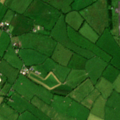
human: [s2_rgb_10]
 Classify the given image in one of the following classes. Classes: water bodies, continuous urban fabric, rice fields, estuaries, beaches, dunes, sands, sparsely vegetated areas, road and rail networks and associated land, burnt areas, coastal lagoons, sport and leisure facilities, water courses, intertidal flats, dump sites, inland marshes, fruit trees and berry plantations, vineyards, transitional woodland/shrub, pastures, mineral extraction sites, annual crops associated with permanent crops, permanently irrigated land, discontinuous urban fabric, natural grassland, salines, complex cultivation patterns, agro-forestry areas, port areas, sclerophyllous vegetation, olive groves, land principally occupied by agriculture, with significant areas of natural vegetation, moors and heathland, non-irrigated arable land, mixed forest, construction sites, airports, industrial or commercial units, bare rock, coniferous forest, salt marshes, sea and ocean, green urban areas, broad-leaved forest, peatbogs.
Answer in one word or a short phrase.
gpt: pastures